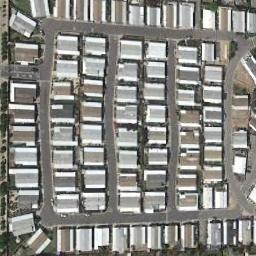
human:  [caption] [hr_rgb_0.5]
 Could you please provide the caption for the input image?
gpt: Many buildings of different shapes are in mobile home parks .

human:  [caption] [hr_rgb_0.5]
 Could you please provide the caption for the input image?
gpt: The mobile home park is on the open place next to the road .

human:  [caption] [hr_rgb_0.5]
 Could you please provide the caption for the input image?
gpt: There are moving homes in this rectangular area .

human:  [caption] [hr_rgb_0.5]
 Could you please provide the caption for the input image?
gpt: The mobile home park has lots of neatly arranged white mobile homes .

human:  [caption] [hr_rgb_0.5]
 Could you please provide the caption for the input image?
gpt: There are many gray buildings and brown buildings in the mobile home park .